Chest X-ray:
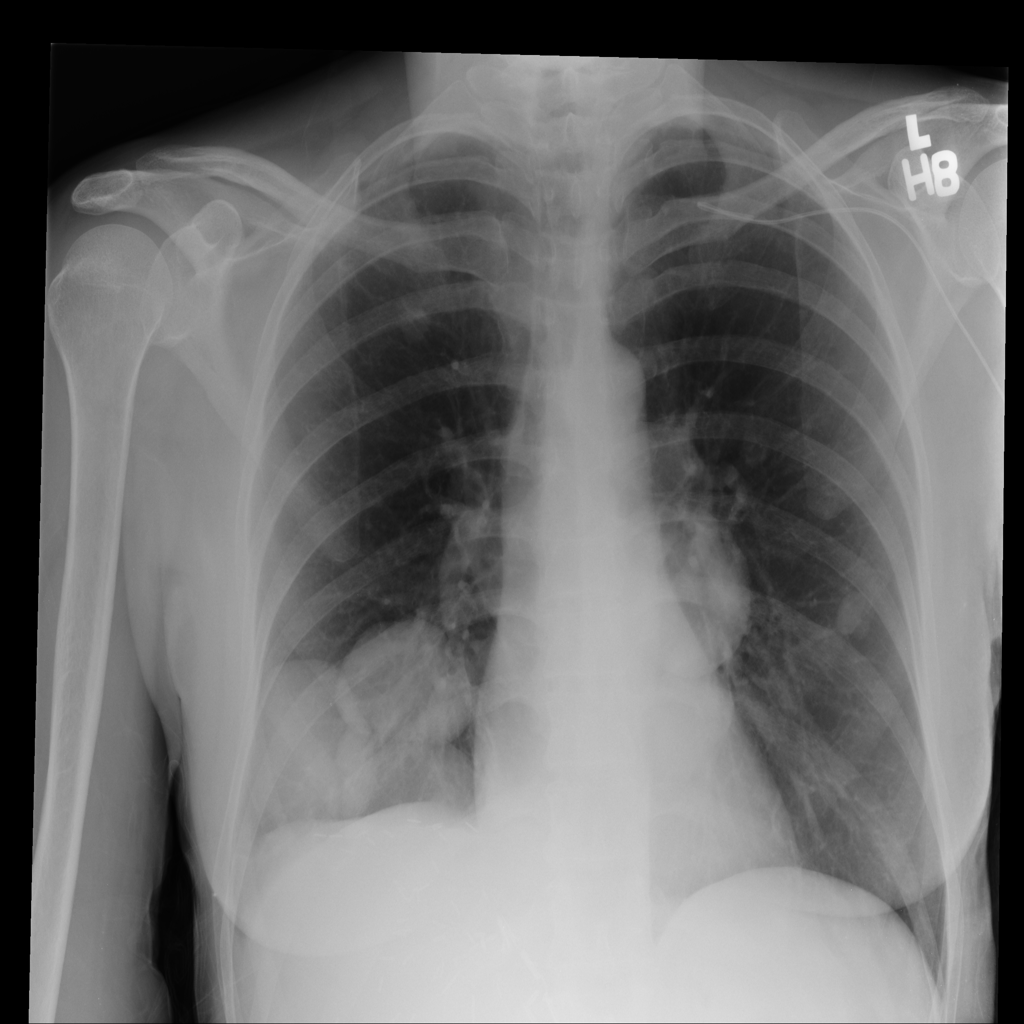
Findings: Nodule, Mass, Effusion
No abnormal finding: no